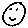
Label: smiley face